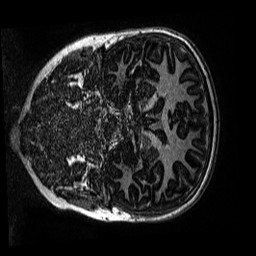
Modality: MP2RAGE
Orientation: coronal
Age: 11
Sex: female
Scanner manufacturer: siemens
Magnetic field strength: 3 T
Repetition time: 4 s
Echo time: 0.00299 s